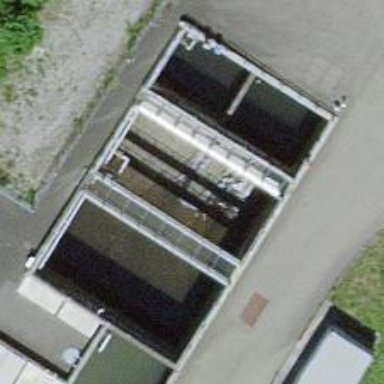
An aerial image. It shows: View of wastewater plant.